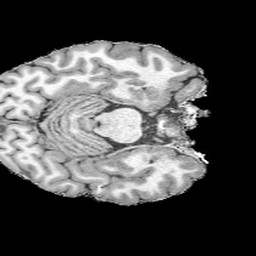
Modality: UNIT1
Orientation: axial